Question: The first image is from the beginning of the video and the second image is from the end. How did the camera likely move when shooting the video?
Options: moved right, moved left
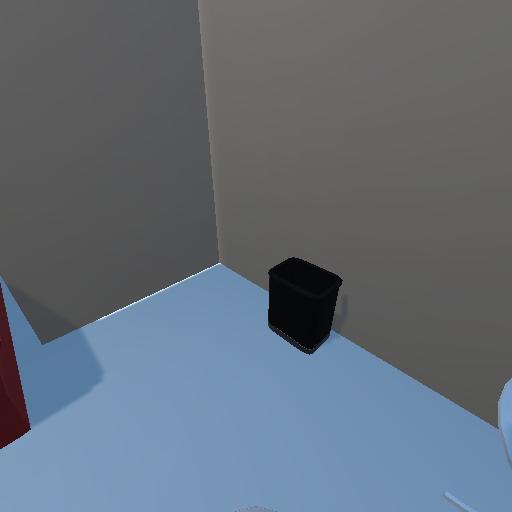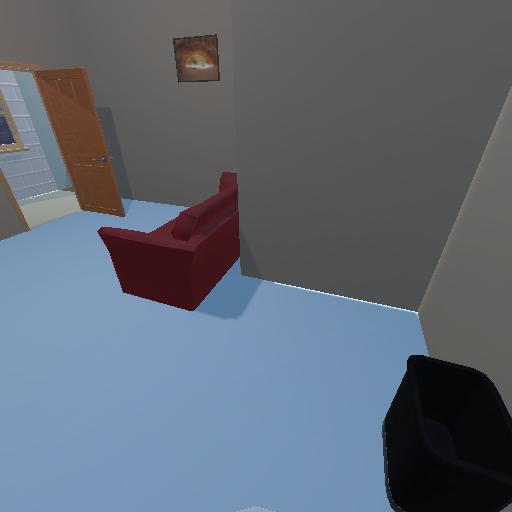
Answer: moved right